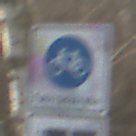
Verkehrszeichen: BeginnFahrradstrasse
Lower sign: MehrspurigeFahrzeugeFrei4
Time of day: MorningAfternoon
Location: Outdoor (Nature)
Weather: Clear
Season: Winter
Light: Natural